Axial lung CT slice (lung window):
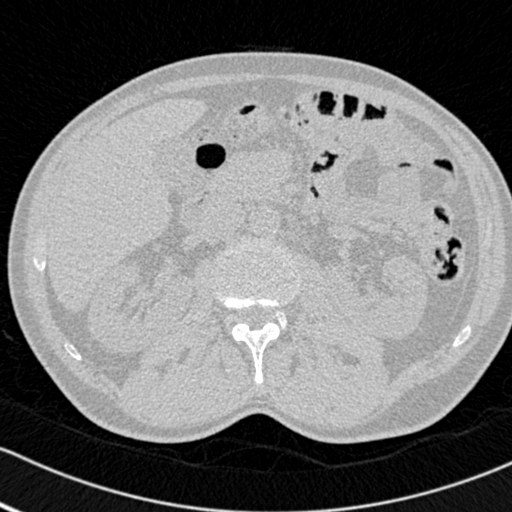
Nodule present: no